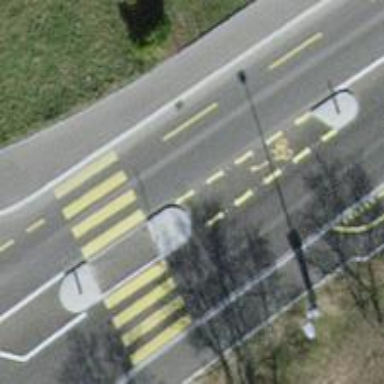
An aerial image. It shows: Cycleway.